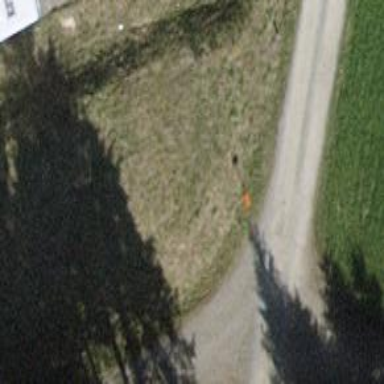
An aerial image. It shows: Pipeline marker.